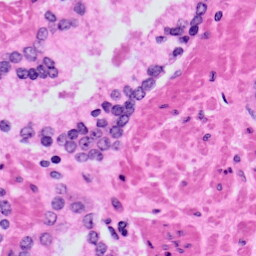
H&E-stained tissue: Prostate